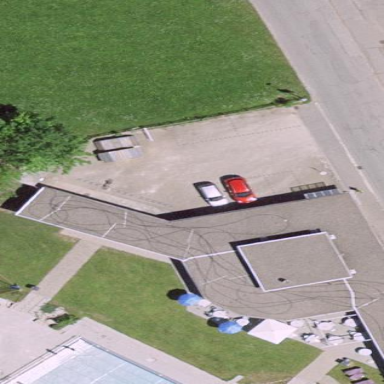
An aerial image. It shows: Parking area with surface.